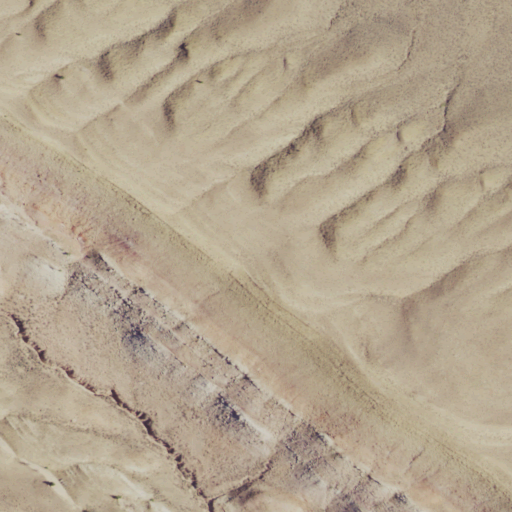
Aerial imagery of ridge(s) in Wyoming named Circle Ridge containing shrub and grassland